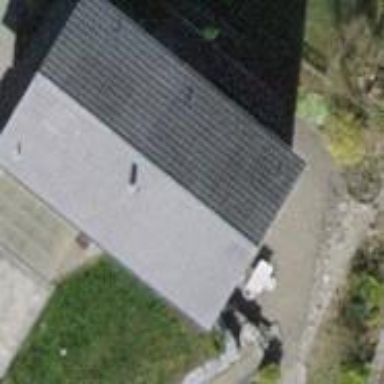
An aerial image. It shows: Detached building with gabled roof.